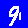
Digit: 9